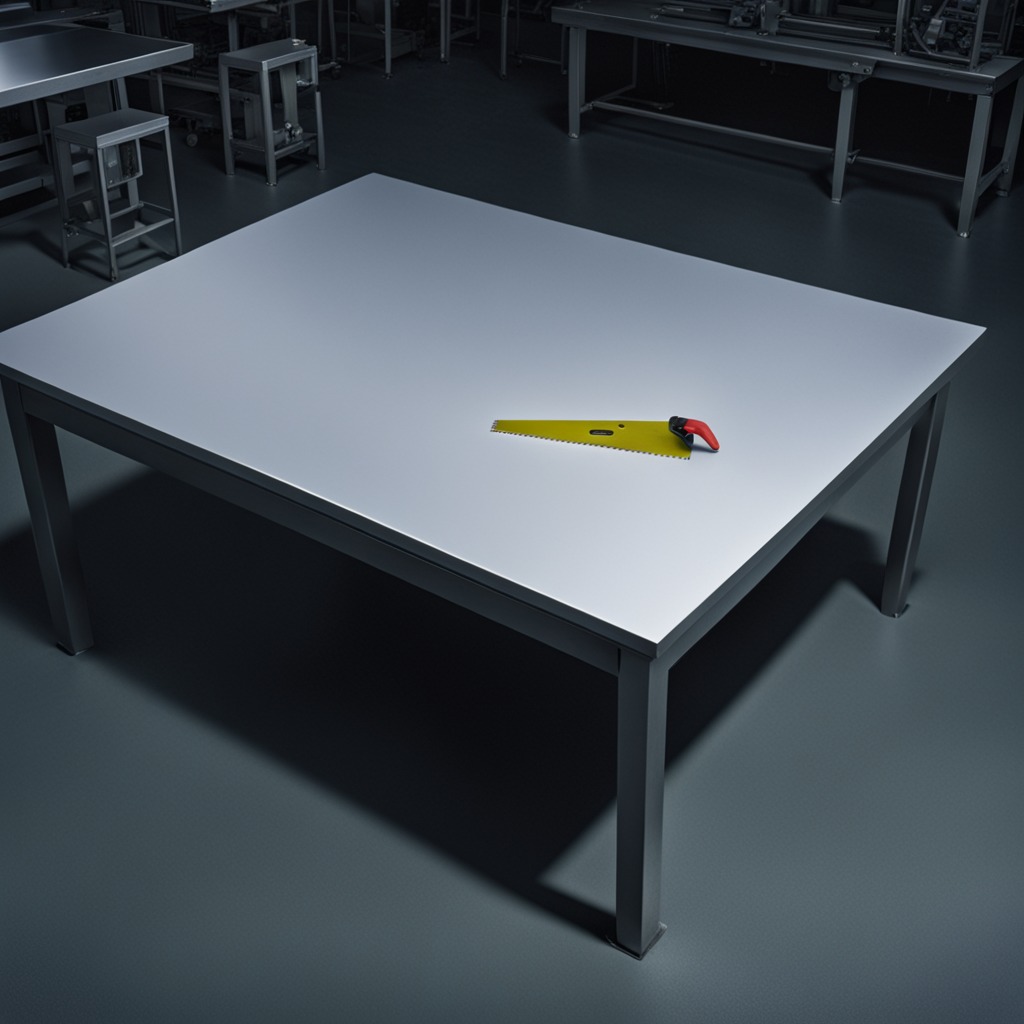
A metal saw is lying on a clean empty table in a basement in the evening.